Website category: university
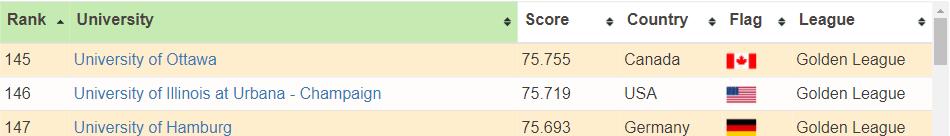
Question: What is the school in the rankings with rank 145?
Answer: University of Ottawa

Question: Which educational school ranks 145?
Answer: University of Ottawa

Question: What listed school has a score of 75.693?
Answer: University of Hamburg

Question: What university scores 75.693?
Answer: University of Hamburg

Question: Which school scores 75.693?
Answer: University of Hamburg

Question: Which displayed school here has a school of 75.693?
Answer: University of Hamburg

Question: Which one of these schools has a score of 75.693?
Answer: University of Hamburg

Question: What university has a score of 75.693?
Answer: University of Hamburg

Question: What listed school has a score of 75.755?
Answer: University of Ottawa

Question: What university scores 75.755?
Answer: University of Ottawa

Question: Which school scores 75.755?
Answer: University of Ottawa

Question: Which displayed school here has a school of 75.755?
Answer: University of Ottawa

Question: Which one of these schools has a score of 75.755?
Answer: University of Ottawa

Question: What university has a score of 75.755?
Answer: University of Ottawa

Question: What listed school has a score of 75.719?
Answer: University of Illinois at Urbana - Champaign

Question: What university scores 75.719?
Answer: University of Illinois at Urbana - Champaign

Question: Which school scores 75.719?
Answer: University of Illinois at Urbana - Champaign

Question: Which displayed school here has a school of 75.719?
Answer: University of Illinois at Urbana - Champaign

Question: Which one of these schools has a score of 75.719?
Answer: University of Illinois at Urbana - Champaign

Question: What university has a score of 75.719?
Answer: University of Illinois at Urbana - Champaign

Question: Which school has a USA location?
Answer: University of Illinois at Urbana - Champaign

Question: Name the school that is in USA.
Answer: University of Illinois at Urbana - Champaign

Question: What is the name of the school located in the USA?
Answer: University of Illinois at Urbana - Champaign

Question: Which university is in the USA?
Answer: University of Illinois at Urbana - Champaign

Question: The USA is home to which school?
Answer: University of Illinois at Urbana - Champaign

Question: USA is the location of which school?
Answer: University of Illinois at Urbana - Champaign

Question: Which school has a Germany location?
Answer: University of Hamburg

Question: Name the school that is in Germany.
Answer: University of Hamburg

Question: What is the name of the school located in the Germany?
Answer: University of Hamburg

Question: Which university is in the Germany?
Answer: University of Hamburg

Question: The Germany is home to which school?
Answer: University of Hamburg

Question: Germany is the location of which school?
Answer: University of Hamburg

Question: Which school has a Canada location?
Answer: University of Ottawa

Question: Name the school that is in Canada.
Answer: University of Ottawa

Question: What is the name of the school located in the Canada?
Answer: University of Ottawa

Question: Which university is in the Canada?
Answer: University of Ottawa

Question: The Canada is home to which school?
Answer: University of Ottawa

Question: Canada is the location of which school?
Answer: University of Ottawa